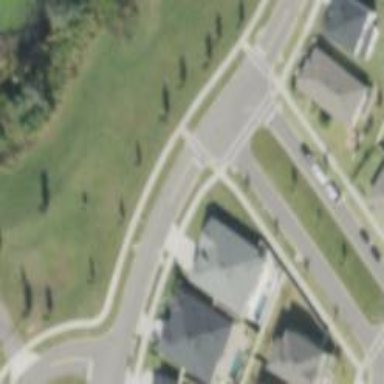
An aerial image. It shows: Marked road crossing.